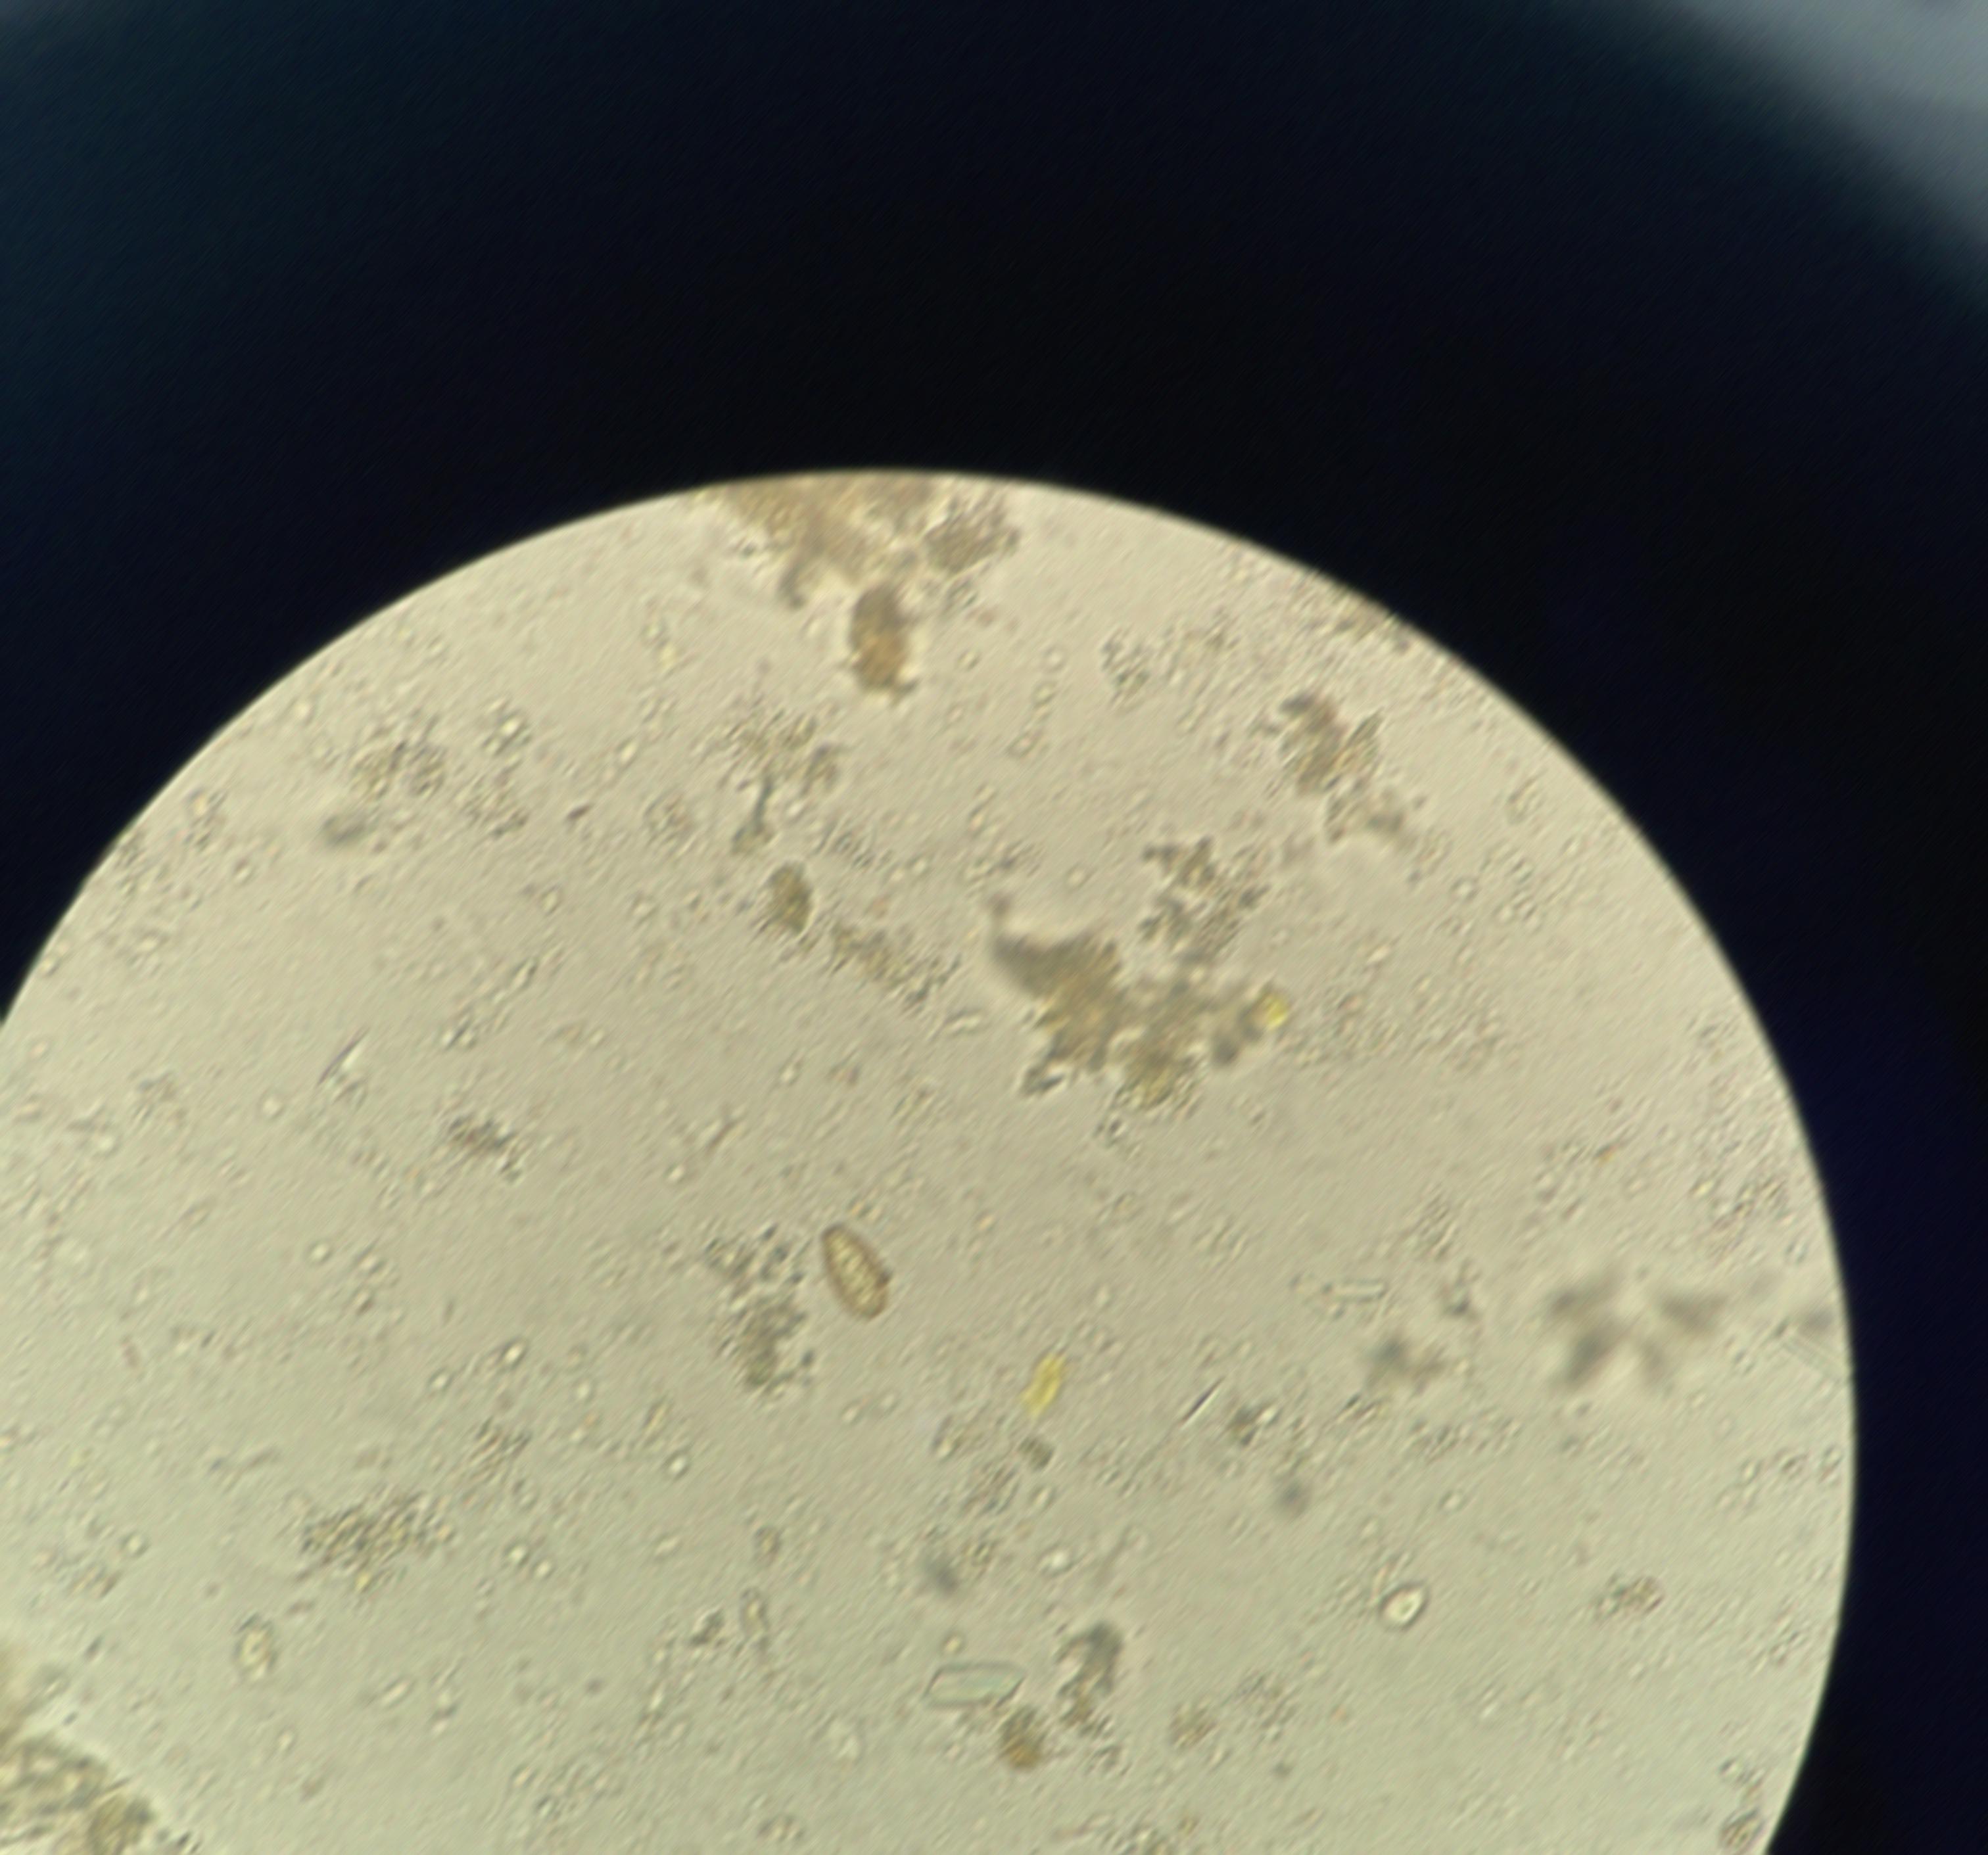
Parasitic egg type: Opisthorchis viverrine